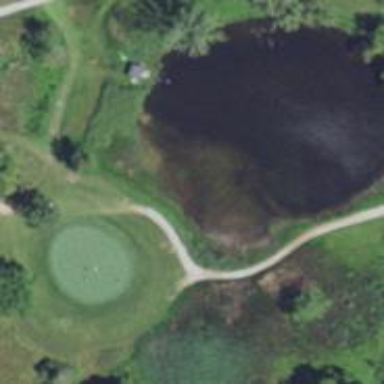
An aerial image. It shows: Golf hole.